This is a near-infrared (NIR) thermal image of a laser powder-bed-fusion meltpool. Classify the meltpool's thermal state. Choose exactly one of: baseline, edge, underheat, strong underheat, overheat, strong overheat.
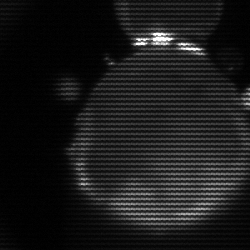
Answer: edge